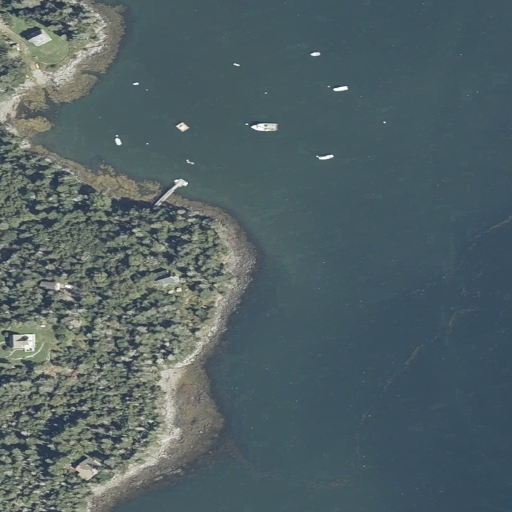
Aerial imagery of cape in Maine named Lakeman Point containing open water, evergreen forest, mixed forest, herbaceous wetlands, open development, low intensity development, and woody wetlands